Interaction volume radius: 5 \u00c5
Interaction volume height: 10 \u00c5
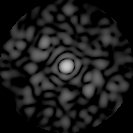
Disorder parameter: 0.8775